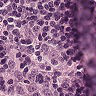
Metastatic tissue present: no